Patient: sex M, age 54
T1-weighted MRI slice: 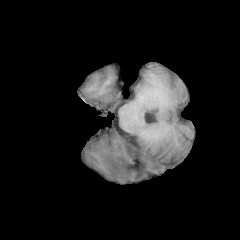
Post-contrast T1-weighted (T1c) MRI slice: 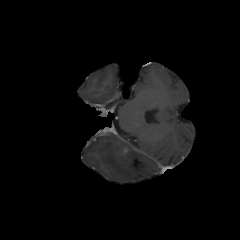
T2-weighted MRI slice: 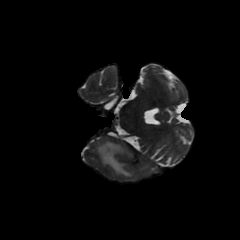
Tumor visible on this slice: yes
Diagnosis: Glioblastoma, IDH-wildtype
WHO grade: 4